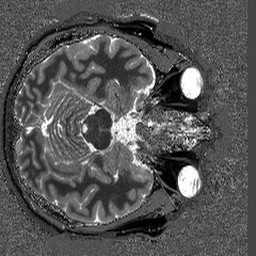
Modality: T1map
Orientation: axial
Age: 37
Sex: male
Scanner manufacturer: siemens
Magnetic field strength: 3 T
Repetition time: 5 s
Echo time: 0.00298 s